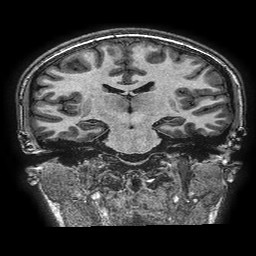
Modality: T1w
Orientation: sagittal
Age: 17
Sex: female
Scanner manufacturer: ge
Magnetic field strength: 3 T
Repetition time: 0.00766 s
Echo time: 0.003476 s